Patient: sex M, age 76
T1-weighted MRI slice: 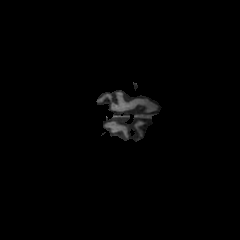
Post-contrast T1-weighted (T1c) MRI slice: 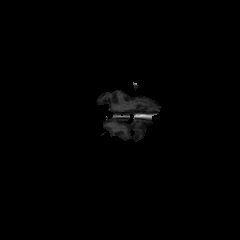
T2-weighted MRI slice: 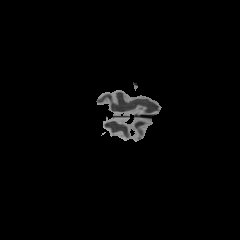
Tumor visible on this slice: no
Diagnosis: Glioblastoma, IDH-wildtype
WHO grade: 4